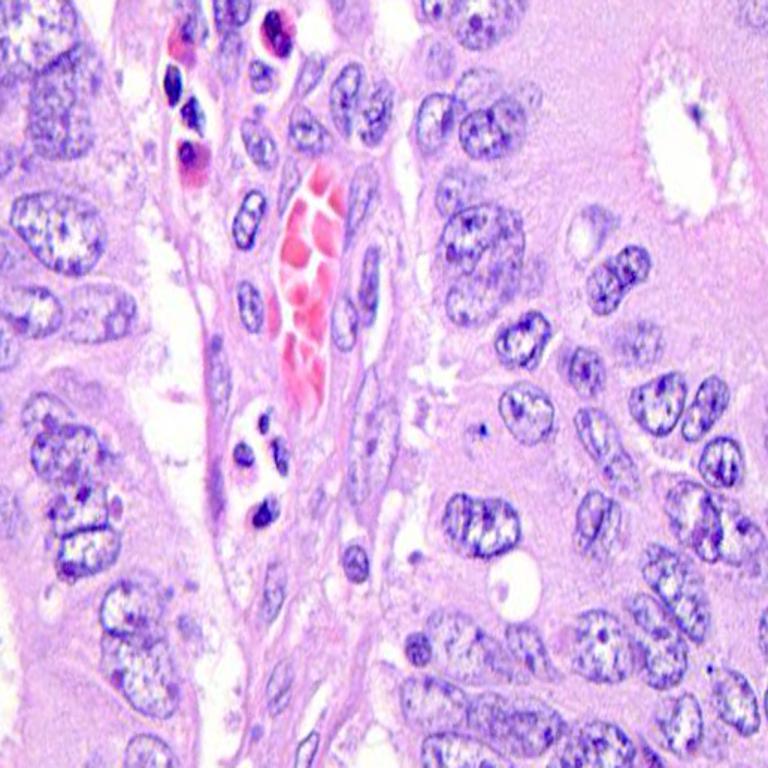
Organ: colon
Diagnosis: adenocarcinomas